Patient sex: F
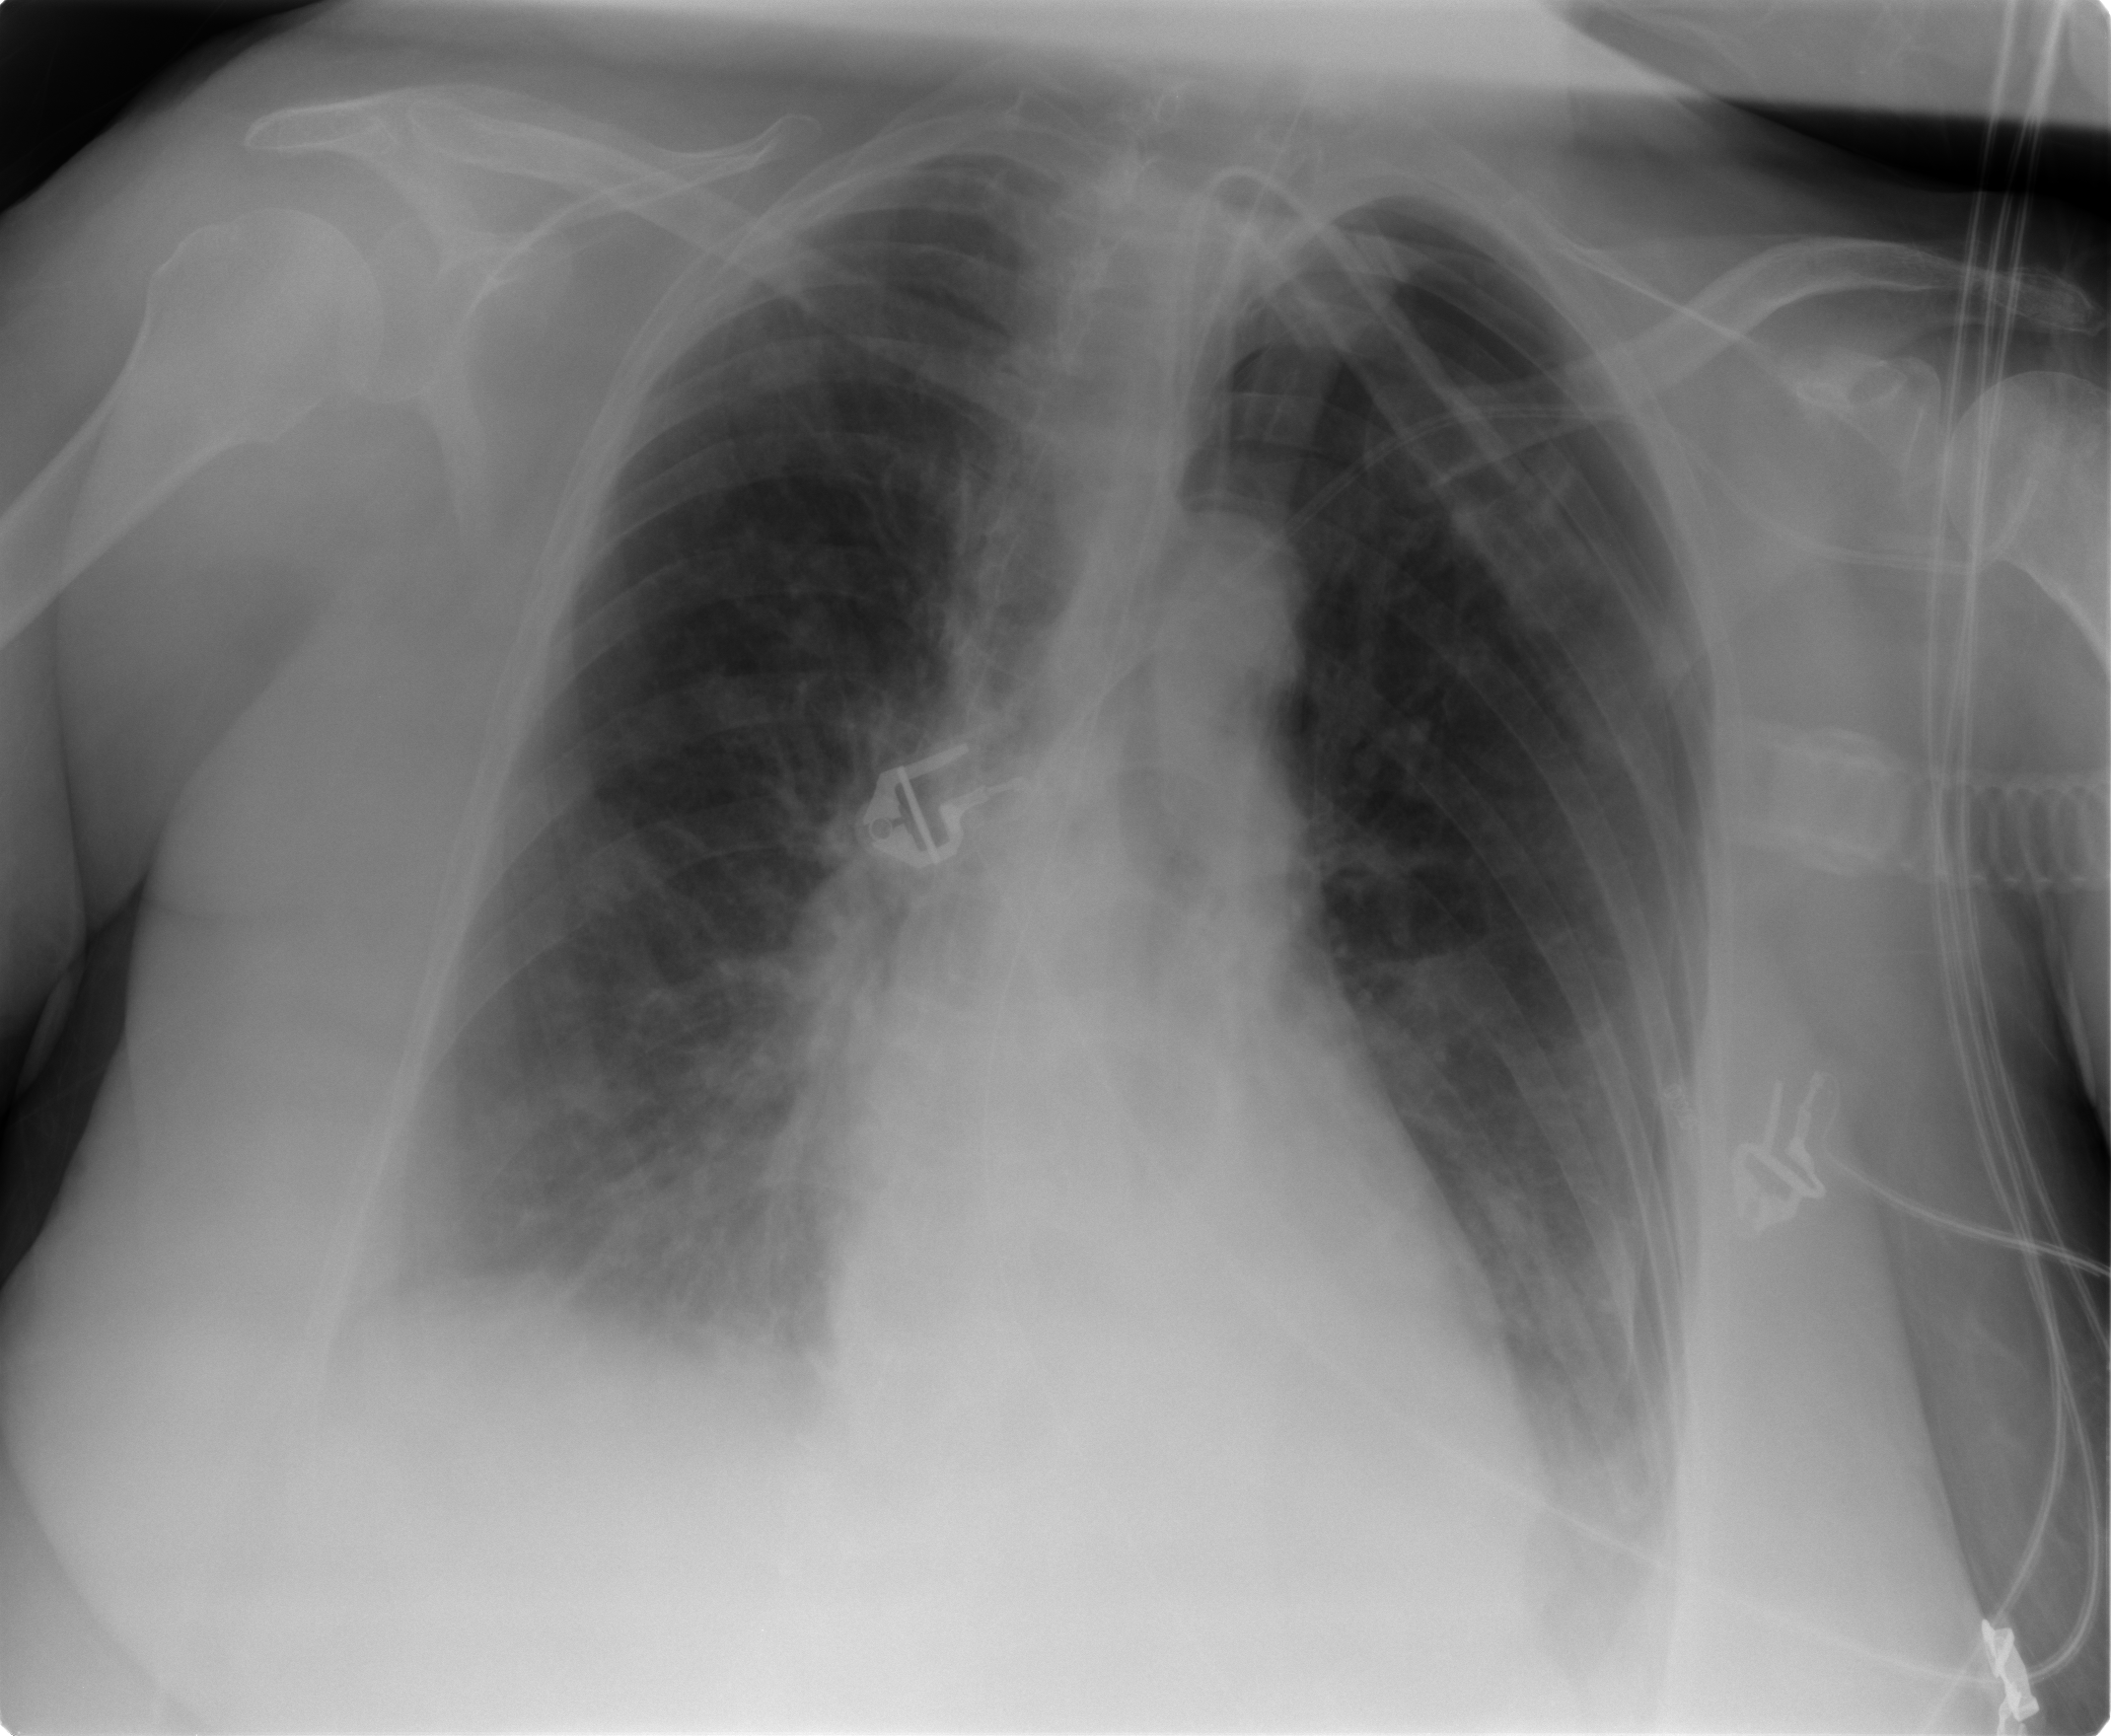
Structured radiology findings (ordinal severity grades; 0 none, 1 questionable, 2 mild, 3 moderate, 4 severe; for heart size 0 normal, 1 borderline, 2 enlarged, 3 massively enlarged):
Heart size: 0
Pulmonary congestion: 1
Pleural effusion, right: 2
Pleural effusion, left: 1
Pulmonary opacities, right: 0
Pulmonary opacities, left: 0
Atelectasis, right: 0
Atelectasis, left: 0